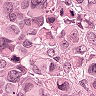
Metastatic tissue present: yes